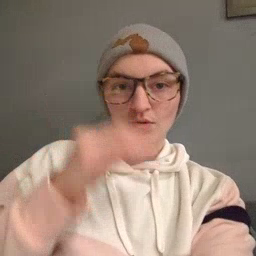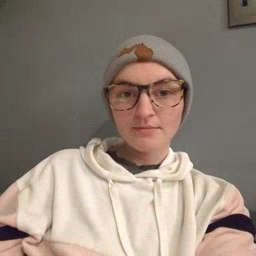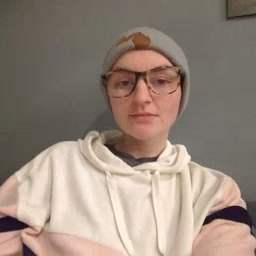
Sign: boy